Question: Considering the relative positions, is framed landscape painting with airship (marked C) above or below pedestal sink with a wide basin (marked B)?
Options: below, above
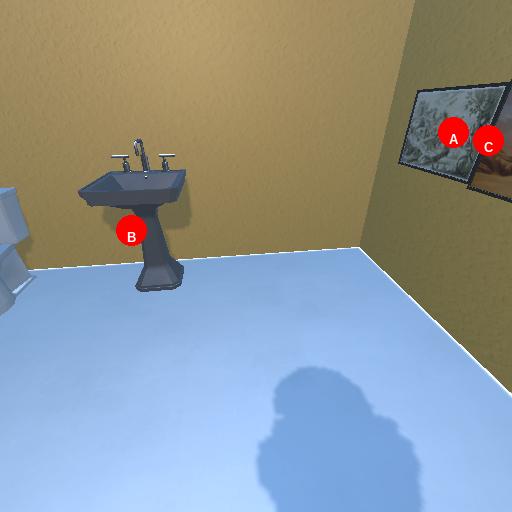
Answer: below